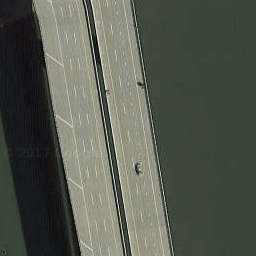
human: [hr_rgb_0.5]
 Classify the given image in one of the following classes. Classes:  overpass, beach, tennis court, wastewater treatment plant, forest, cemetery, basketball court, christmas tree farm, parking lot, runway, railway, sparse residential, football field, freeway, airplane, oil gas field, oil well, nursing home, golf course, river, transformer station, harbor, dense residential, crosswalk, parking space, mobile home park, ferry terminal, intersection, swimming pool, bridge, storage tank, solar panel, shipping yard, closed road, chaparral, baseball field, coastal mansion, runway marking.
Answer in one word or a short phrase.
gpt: bridge